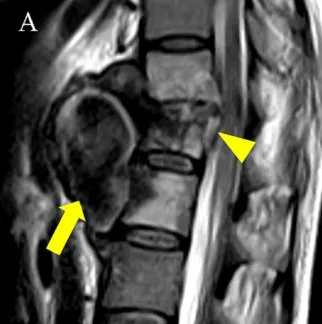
An enhanced MRI scan on 6 November 2021 showed a pseudoaneurysm measuring 5.7 x 3.7 x 5.8 cm. (T2WI).
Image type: radiology (mri)